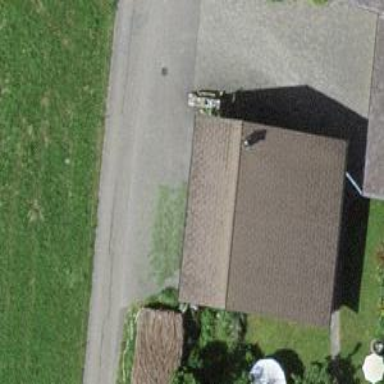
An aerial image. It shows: Shed.